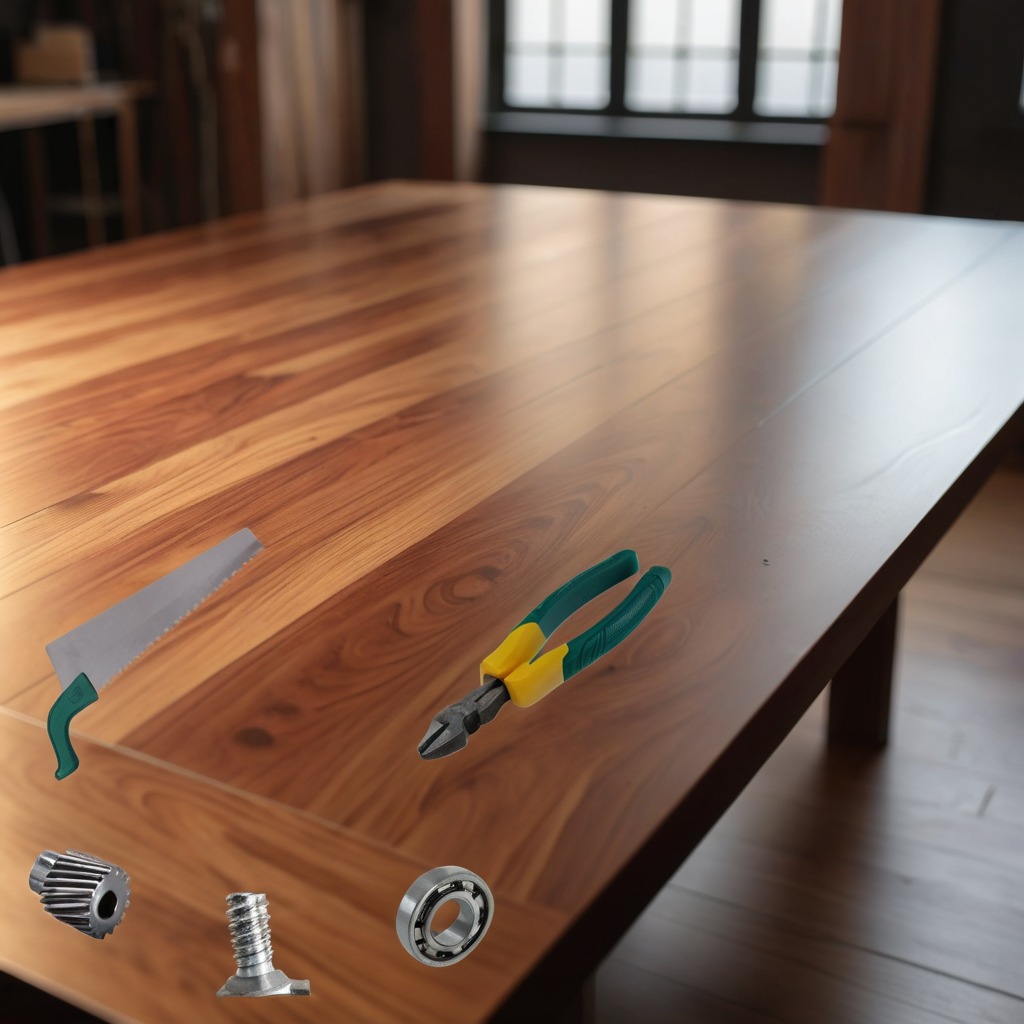
A metal ball bearing, a steel gear with teeth, a metal machine screw, a pair of pliers, and a handheld metal saw are lying on the wooden table.